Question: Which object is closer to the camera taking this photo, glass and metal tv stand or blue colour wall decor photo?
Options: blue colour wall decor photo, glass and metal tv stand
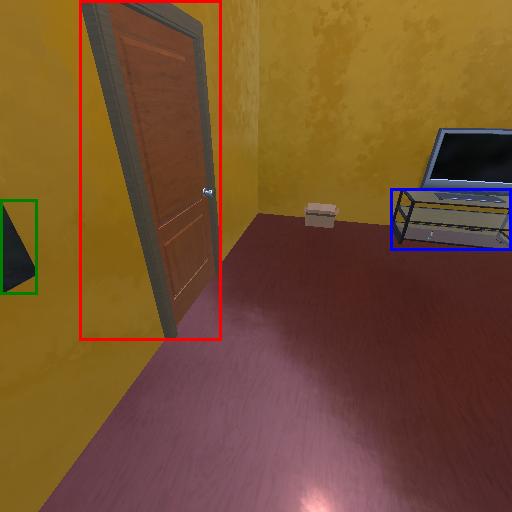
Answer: blue colour wall decor photo